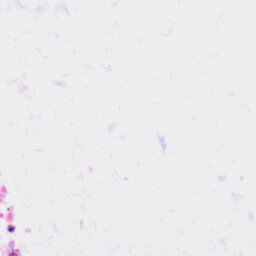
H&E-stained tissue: Kidney